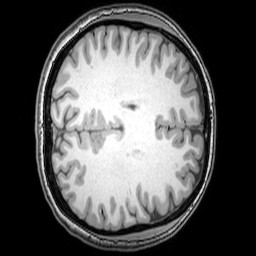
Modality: T1w
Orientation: axial
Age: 22
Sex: female
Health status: healthy
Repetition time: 0.081 s
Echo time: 0.037 s